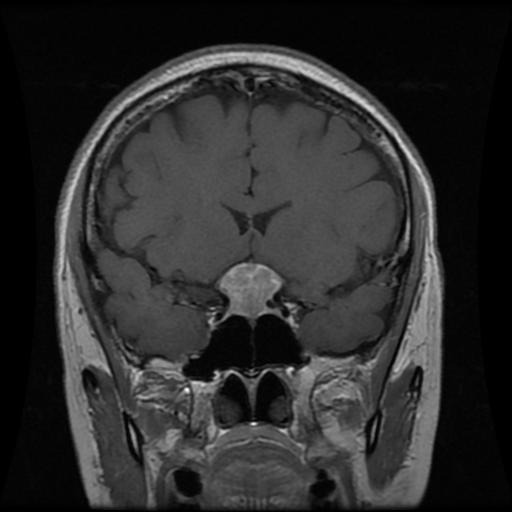
Label: pituitary